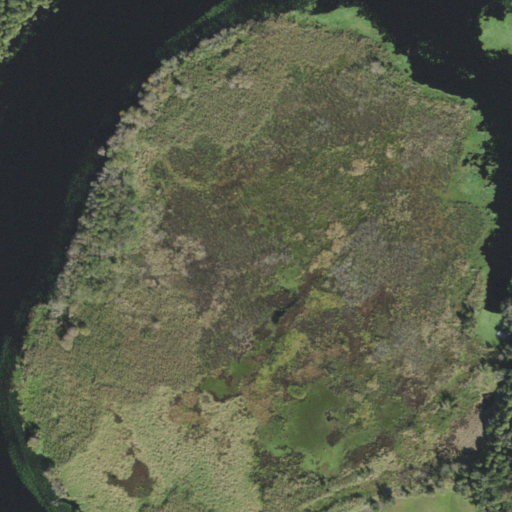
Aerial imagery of cape in Florida named Fort Florida Point containing herbaceous wetlands, woody wetlands, open water, evergreen forest, and medium intensity development